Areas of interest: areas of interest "Shopping Mall"
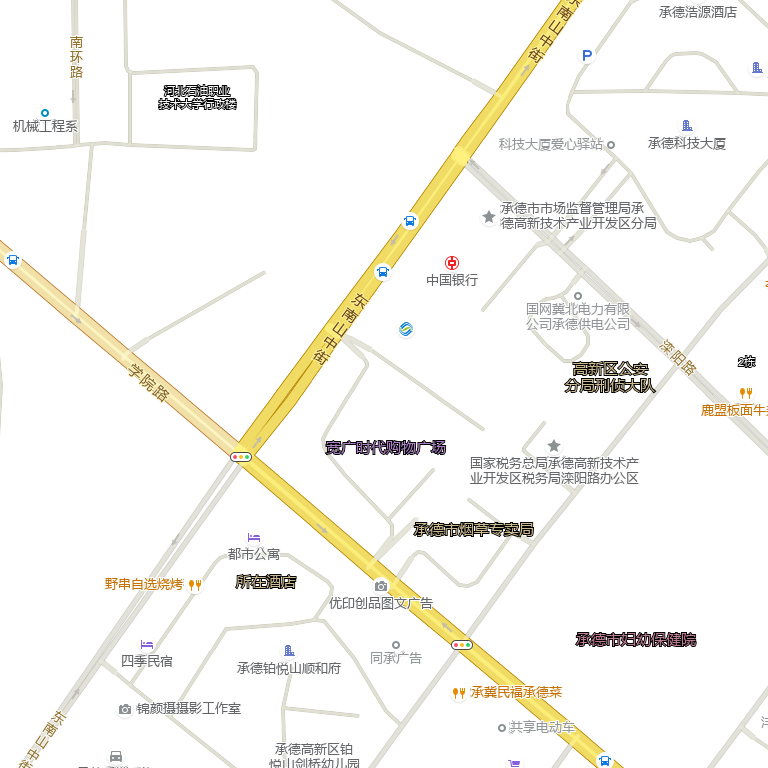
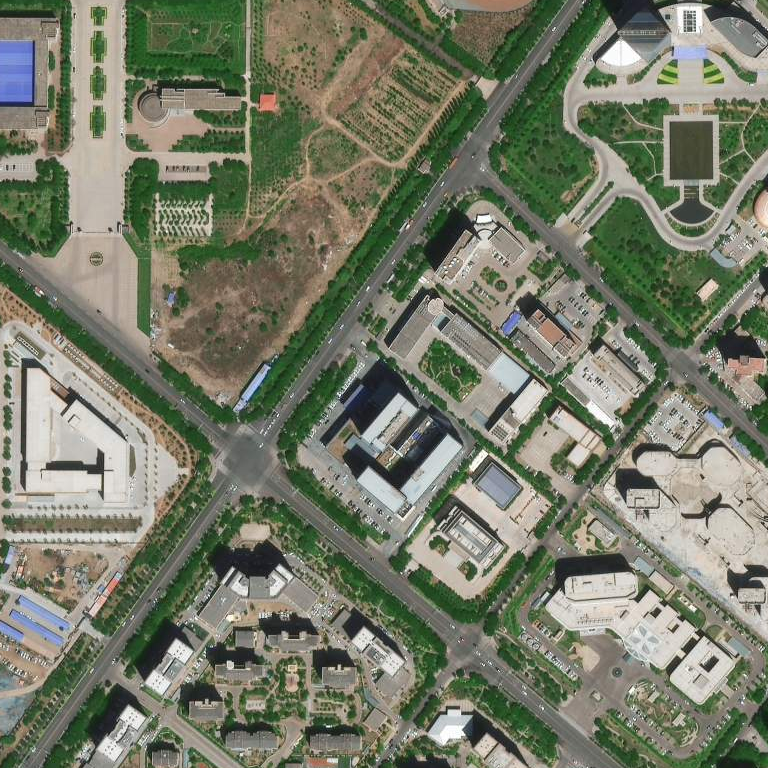